Field crop: maize
Growth stage: 2
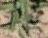
Species: atriplex